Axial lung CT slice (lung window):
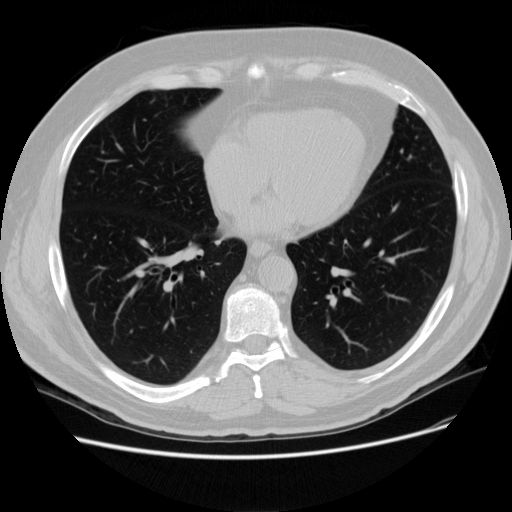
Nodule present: no